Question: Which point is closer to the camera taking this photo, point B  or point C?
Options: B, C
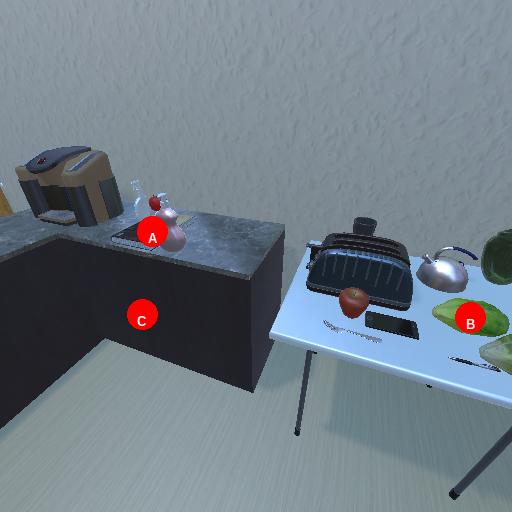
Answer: B